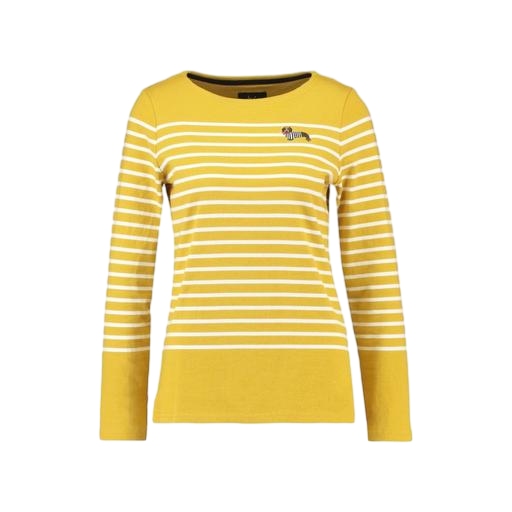
yellow iconic women's long-sleeved t-shirt, yellow jersey tee, green women's striped long-sleeve t-shirt, white background